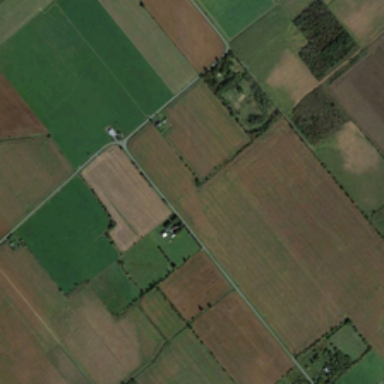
This land has a lot of green farmland .